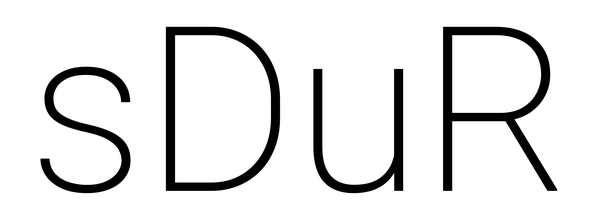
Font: Roboto_ExtraLight